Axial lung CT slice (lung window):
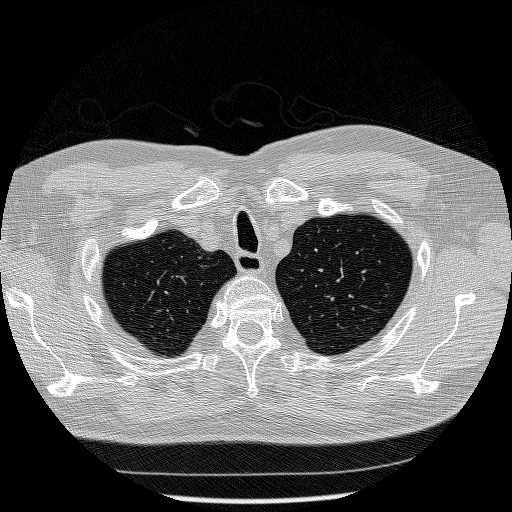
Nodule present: no